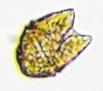
Label: Akashiwo